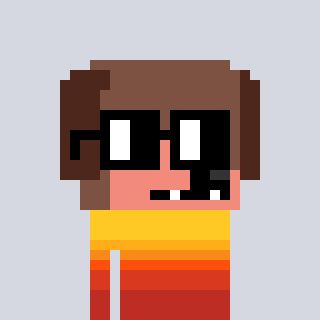
a pixel art character with square black glasses, a dog-shaped head and a teal-colored body on a cool background